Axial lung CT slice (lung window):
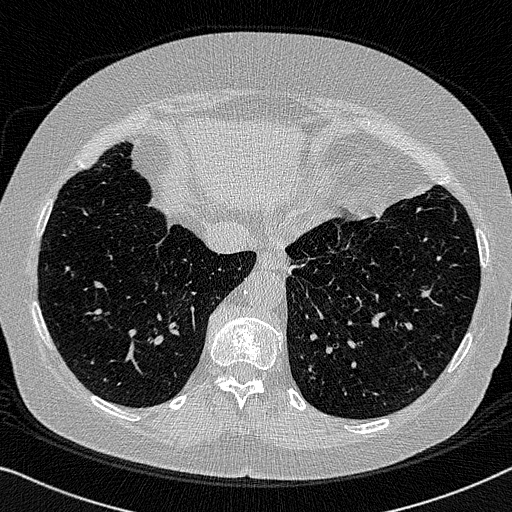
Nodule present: no